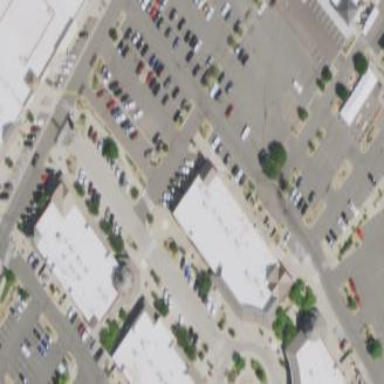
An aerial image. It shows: Retail building.